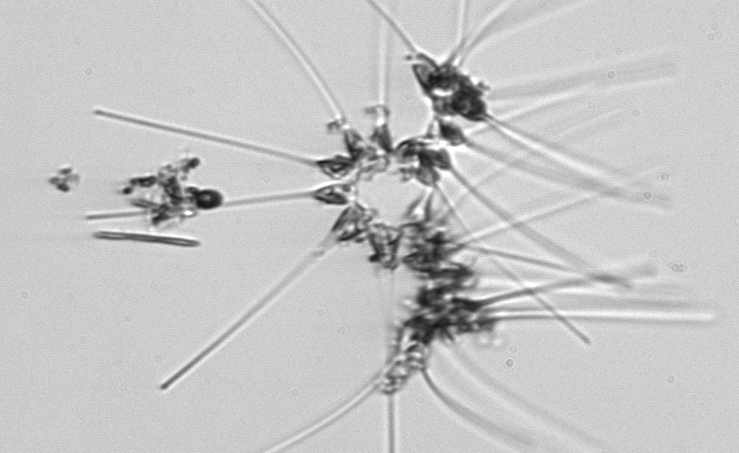
Label: Asterionellopsis_glacialis